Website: crate-barrel
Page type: billing-address
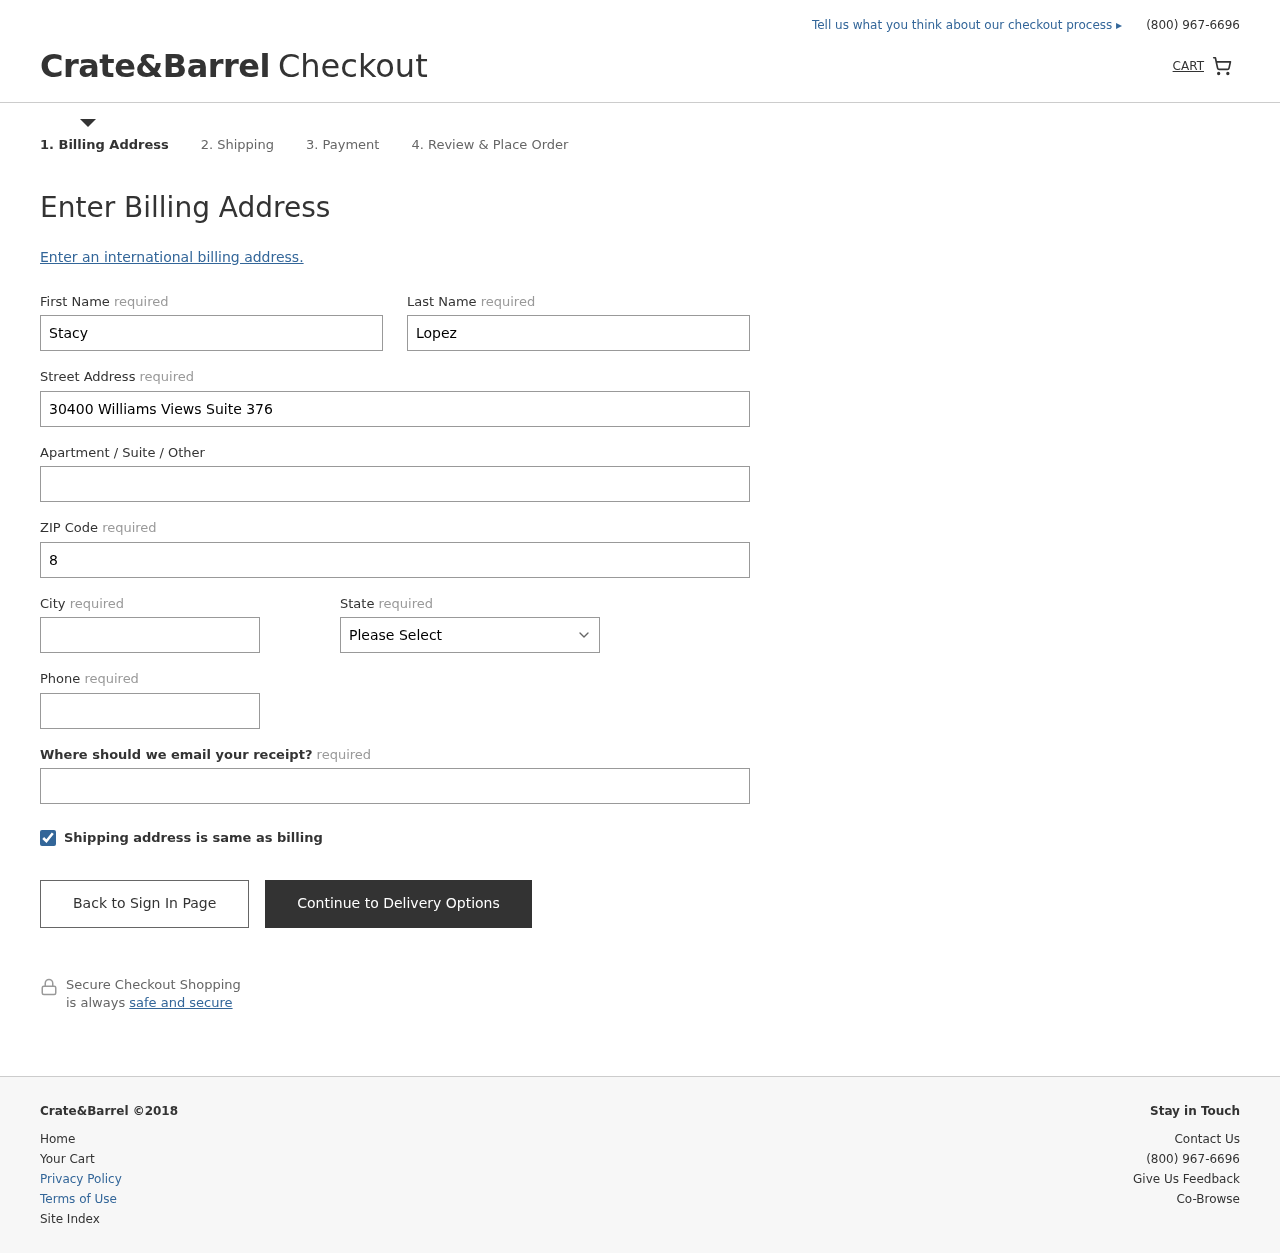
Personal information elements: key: PII_STATE
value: PW
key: PII_FIRSTNAME
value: Stacy
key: PII_LASTNAME
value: Lopez
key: PII_STREET
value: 30400 Williams Views Suite 376
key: PII_POSTCODE
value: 89164
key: PII_CITY
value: South Donna
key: PII_PHONE
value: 9776039831
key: PII_EMAIL
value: stacylopez@hotmail.com